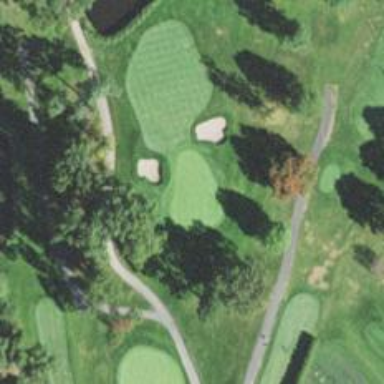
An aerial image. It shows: View of golf hole.